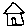
Label: house